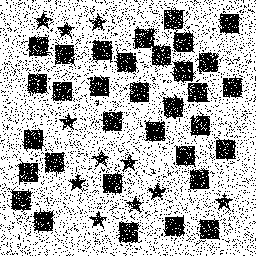
Squares: 33
Triangles: 0
Stars: 11
Total shapes: 44